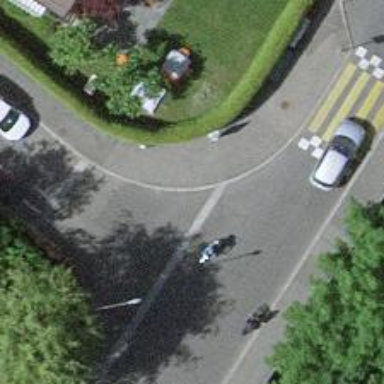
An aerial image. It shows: Kerb barrier.